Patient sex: M
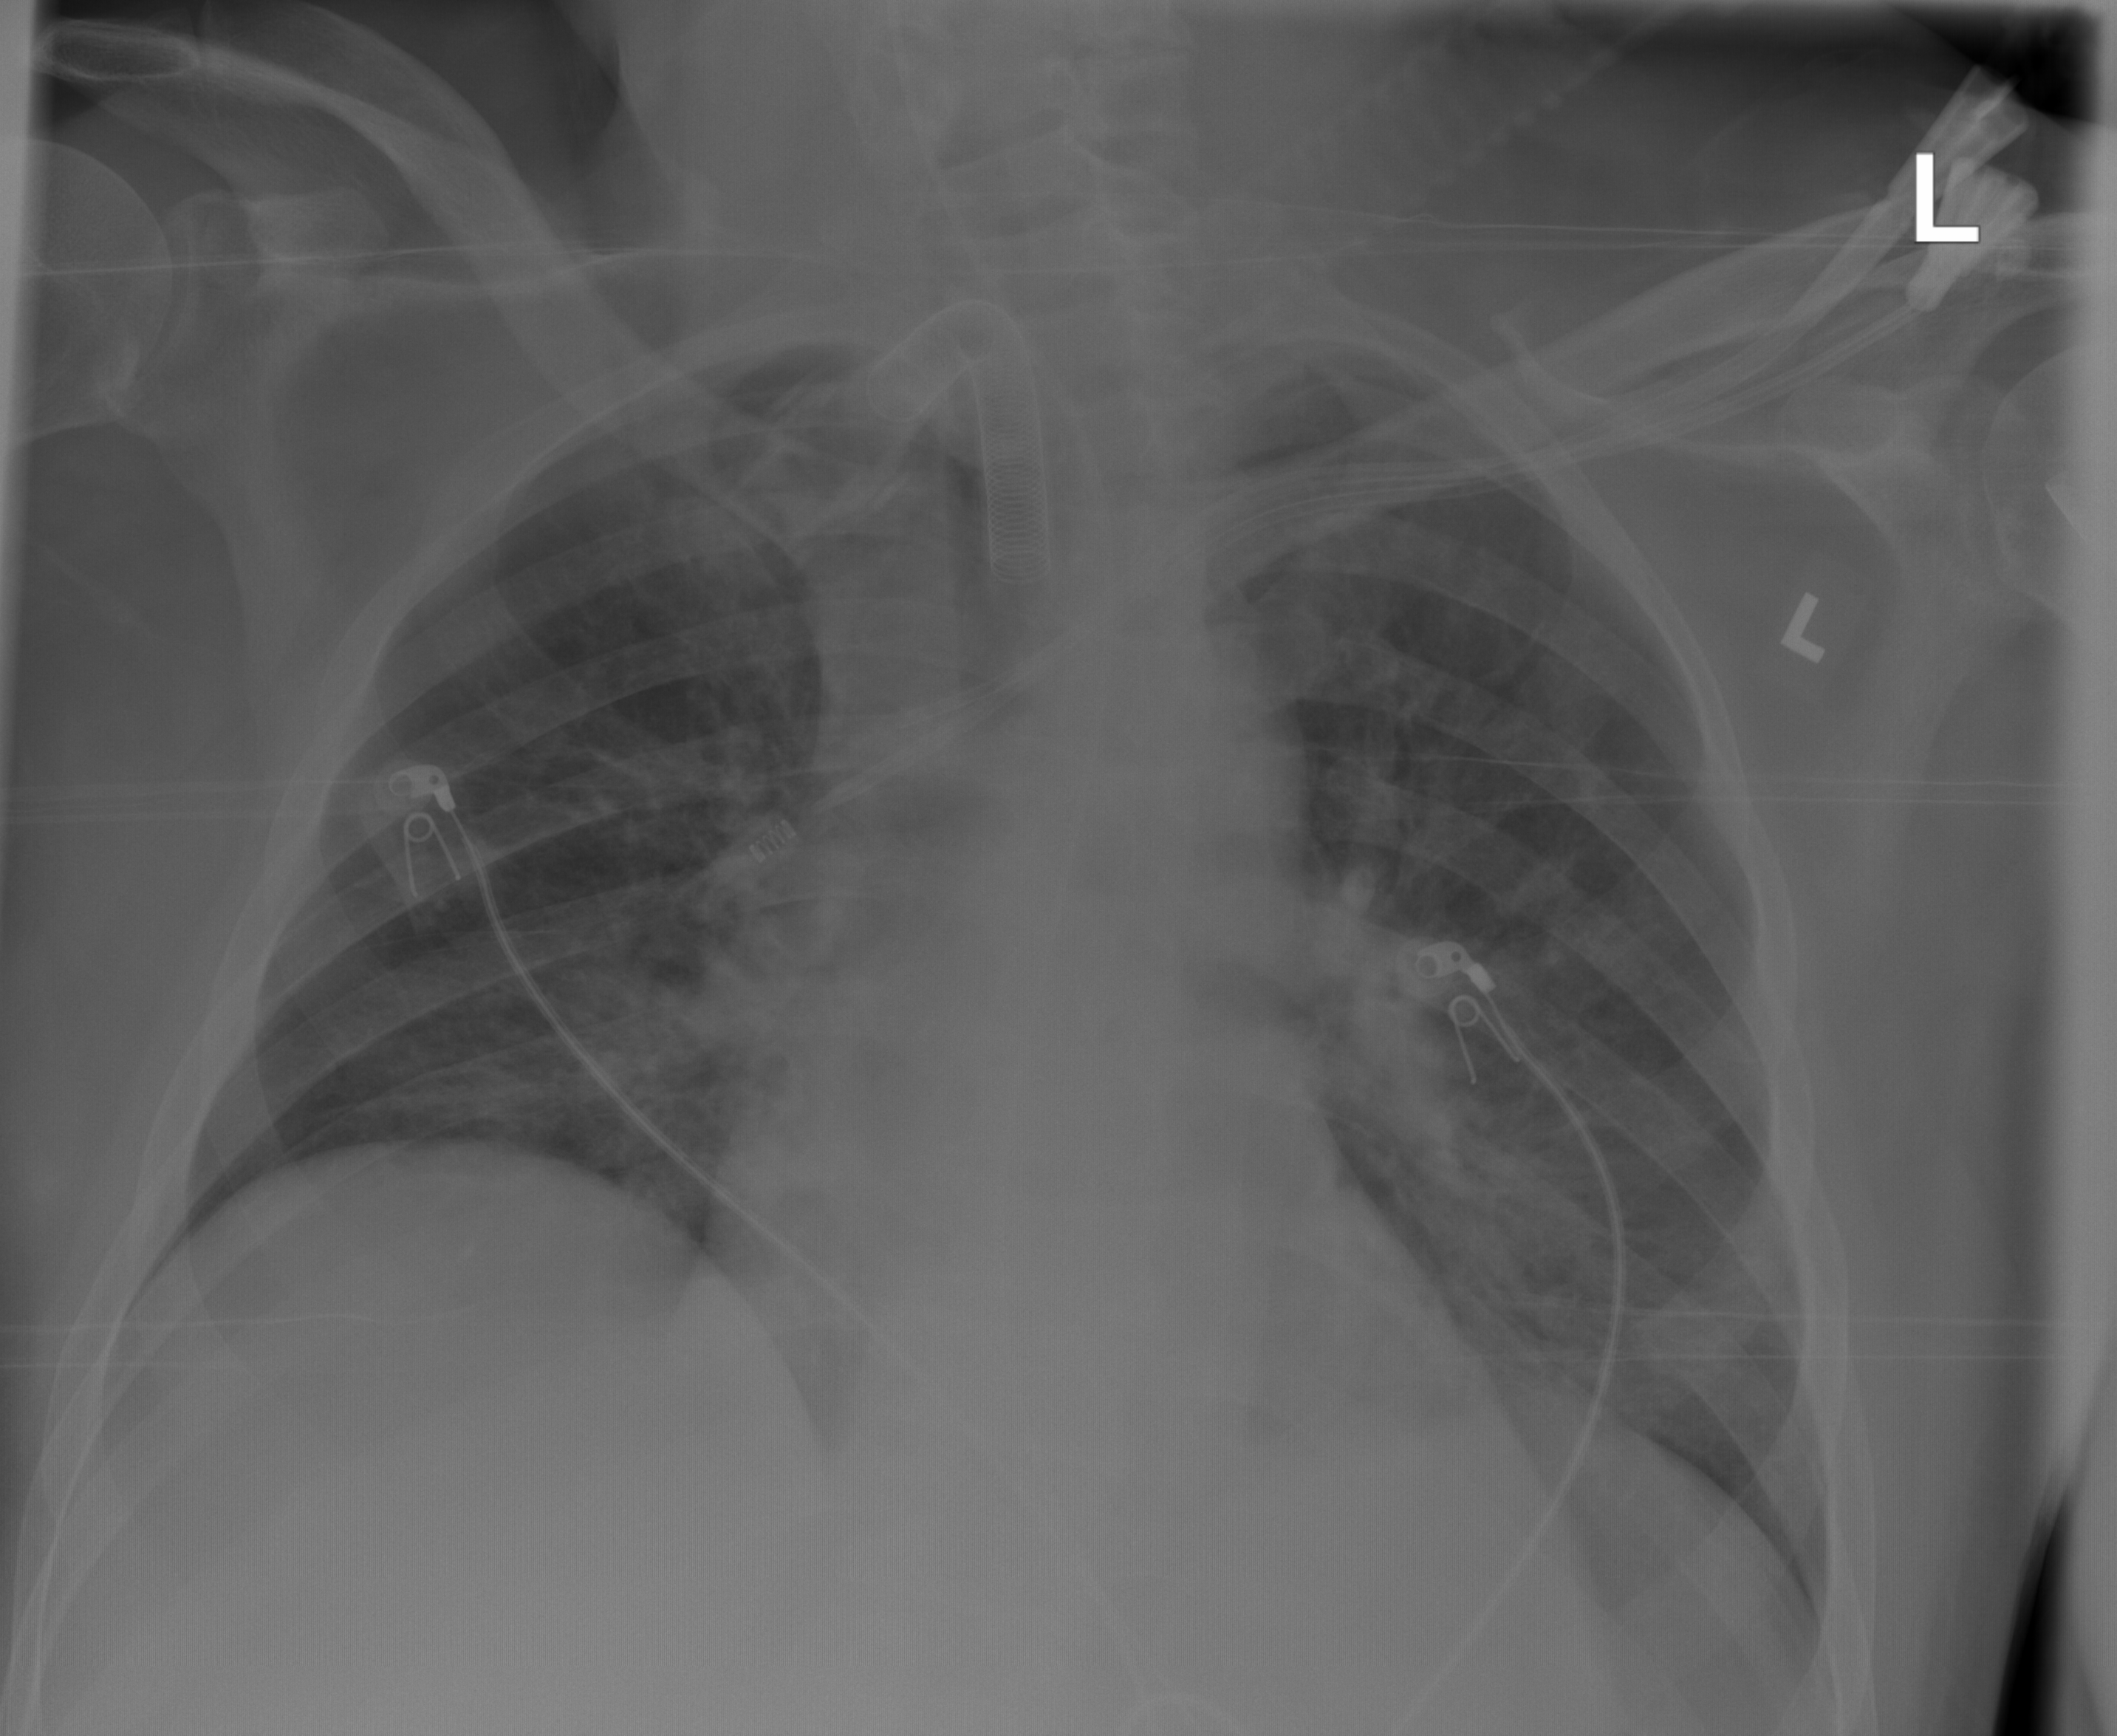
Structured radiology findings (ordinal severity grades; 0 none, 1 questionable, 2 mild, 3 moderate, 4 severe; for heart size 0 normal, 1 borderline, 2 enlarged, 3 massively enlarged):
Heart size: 0
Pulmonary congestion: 0
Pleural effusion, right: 0
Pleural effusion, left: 0
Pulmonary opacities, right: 0
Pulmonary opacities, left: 2
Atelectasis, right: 0
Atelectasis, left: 2